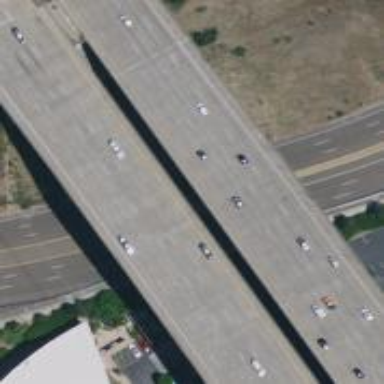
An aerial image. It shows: Trunk highway.